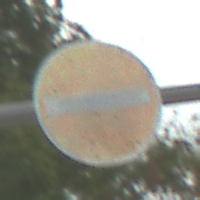
Verkehrszeichen: VerbotDerEinfahrt
Umgebung: Outdoor, Suburban
Tageszeit: MorningAfternoon
Wetter: PartlyCloudy
Licht: Natural
Jahreszeit: NotSpecified
Kontrast: LowContrast